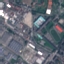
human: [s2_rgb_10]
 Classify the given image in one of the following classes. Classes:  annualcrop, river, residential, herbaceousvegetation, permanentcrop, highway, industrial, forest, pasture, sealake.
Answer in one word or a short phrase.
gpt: Industrial